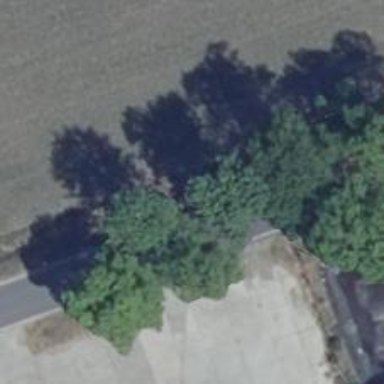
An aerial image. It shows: Deciduous tree with broadleaved leaves.